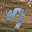
Label: 7